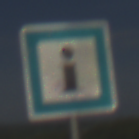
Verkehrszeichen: Informationsstelle
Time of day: MorningAfternoon
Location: Outdoor (RoadRail)
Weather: PartlyCloudy
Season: NotSpecified
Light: Natural